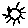
Label: sun